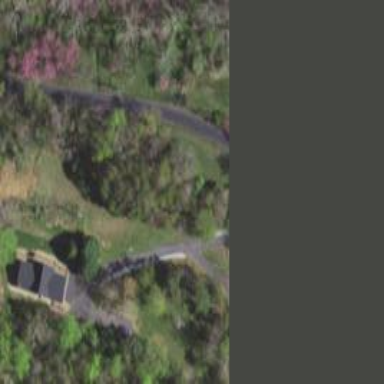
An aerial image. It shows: Driveway leading to service road.